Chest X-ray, PA view. Patient: 29 years old, sex F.
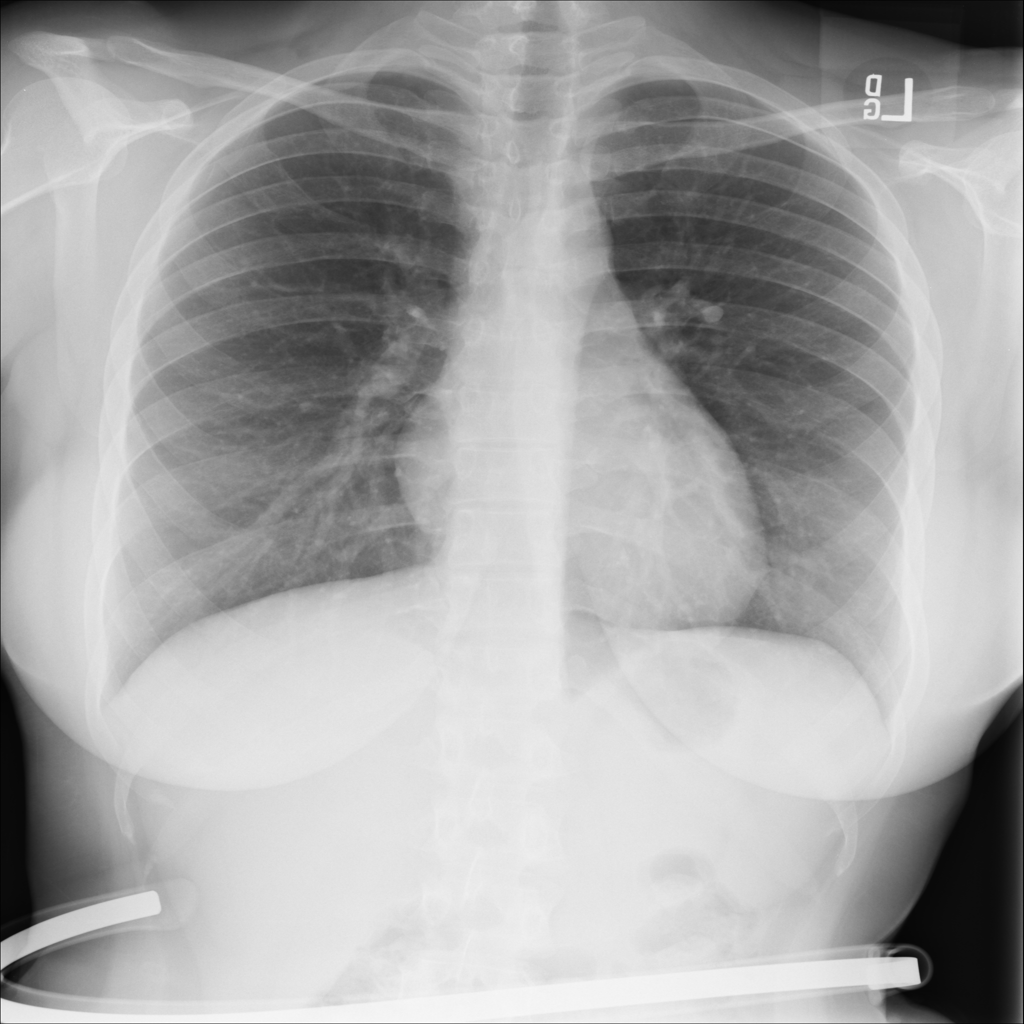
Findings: No Finding